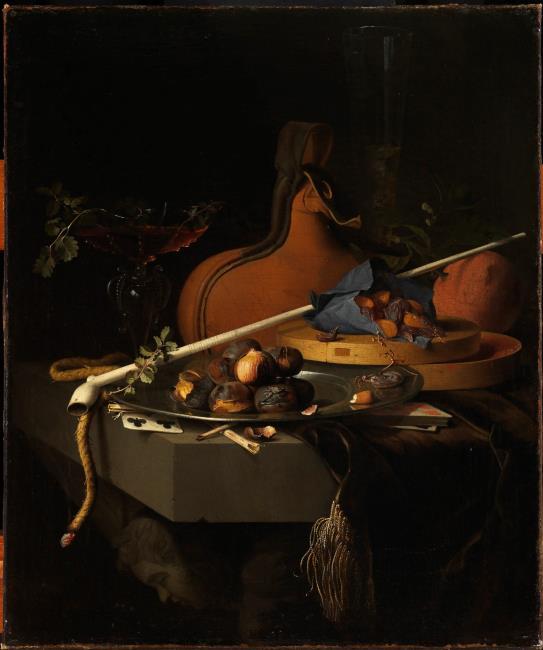
Title: Still life with chestnuts on a plate, a clay pipe and flue accessories
Artist: Jacob van Walscapelle
Earliest date: 1678
Latest date: 1678
Genre: painting
Iconography: Still Life
Keywords: still life, chestnut / horse chestnut (fruit), plate (general, dish), pipe, rope, glassware, playing card, smoking (activity), sculpture, pewter (metalwork)